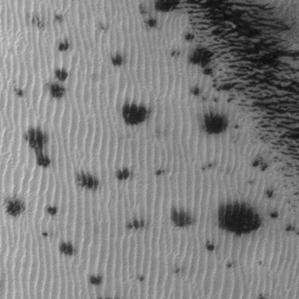
Label: frost